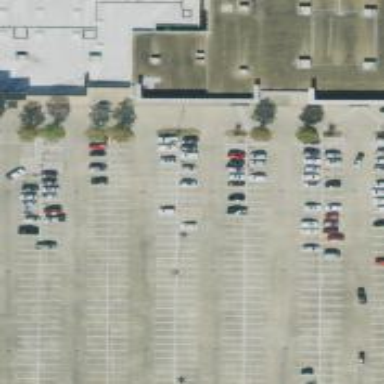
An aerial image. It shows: Parking space.